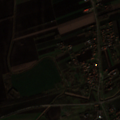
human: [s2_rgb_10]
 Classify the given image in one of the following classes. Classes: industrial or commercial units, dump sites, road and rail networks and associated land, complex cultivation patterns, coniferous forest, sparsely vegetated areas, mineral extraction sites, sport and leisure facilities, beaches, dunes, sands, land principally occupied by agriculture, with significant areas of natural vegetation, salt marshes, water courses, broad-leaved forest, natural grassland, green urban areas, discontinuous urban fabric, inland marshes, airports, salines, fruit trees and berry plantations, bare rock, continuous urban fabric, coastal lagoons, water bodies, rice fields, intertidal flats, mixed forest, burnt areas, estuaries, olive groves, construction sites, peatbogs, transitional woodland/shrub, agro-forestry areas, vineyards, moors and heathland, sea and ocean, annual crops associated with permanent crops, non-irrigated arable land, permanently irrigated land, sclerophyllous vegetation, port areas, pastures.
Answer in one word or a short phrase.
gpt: discontinuous urban fabric, non-irrigated arable land, complex cultivation patterns